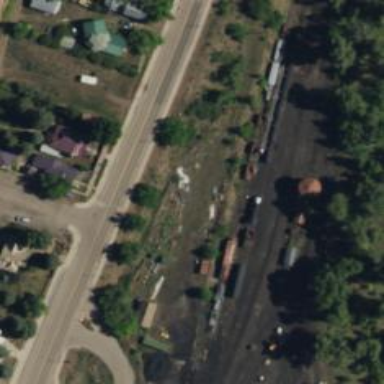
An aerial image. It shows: Narrow-gauge railway in yard.